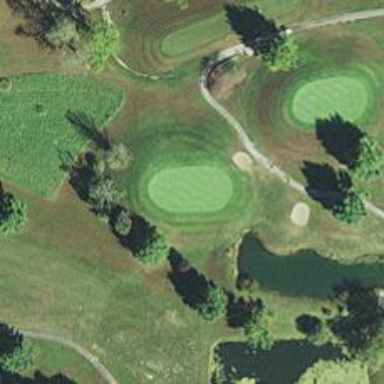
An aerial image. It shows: View of golf hole.